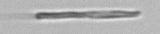
Label: fiber